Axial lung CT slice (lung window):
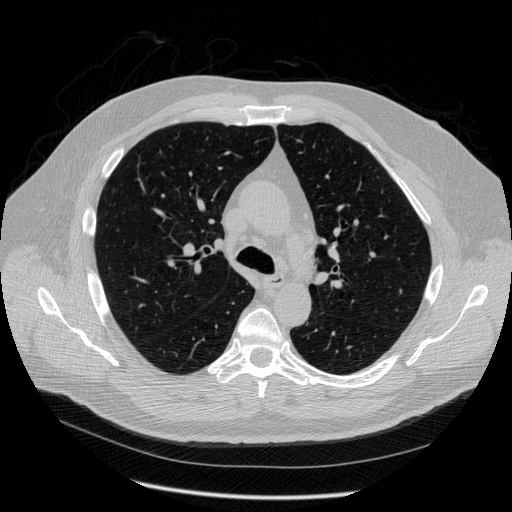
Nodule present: no